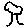
Label: tree